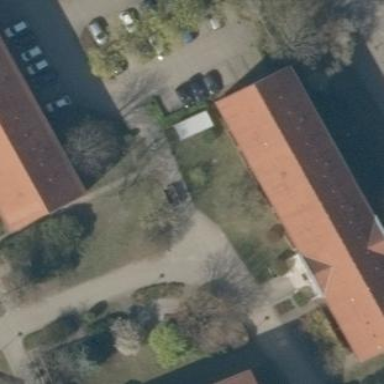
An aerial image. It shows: Dormitory building.